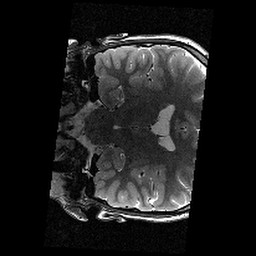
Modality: T2w
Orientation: coronal
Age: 11
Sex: female
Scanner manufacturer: siemens
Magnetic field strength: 3 T
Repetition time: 9.23 s
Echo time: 0.067 s